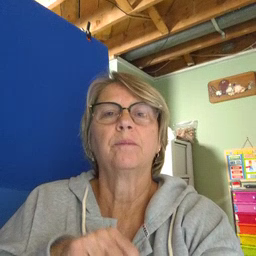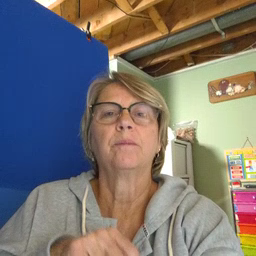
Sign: chocolate